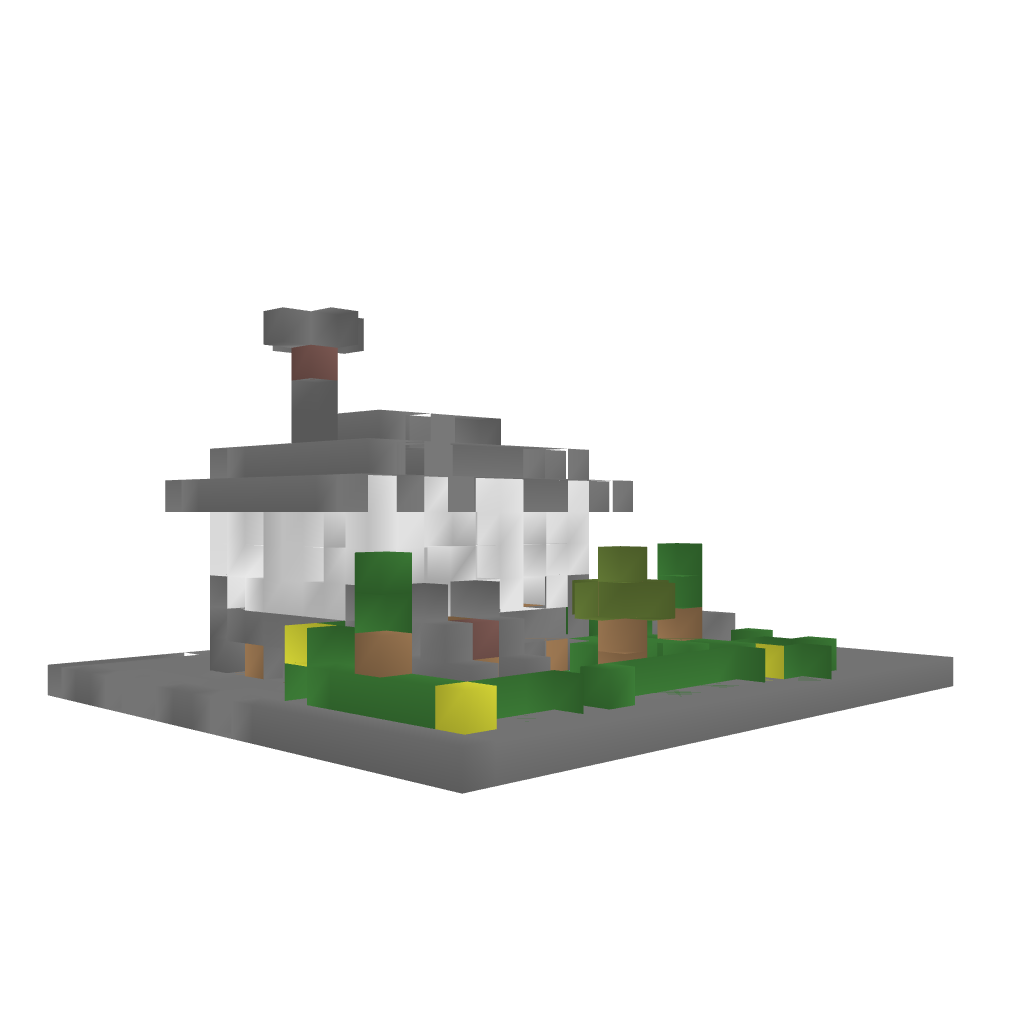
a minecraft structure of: Small Modern House bad low quality